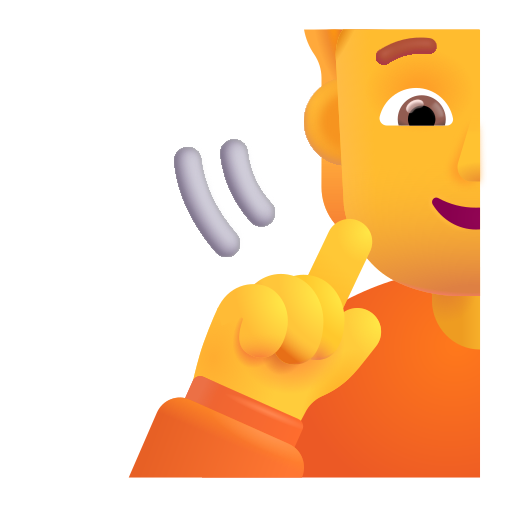
person deaf color default